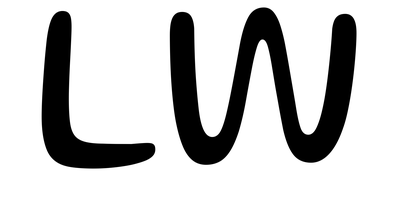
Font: Gluten_Light